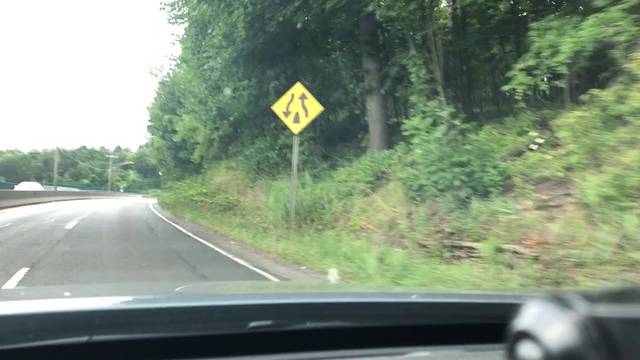
Region: United States
Coordinates: 41.09, -73.95